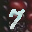
Label: 7